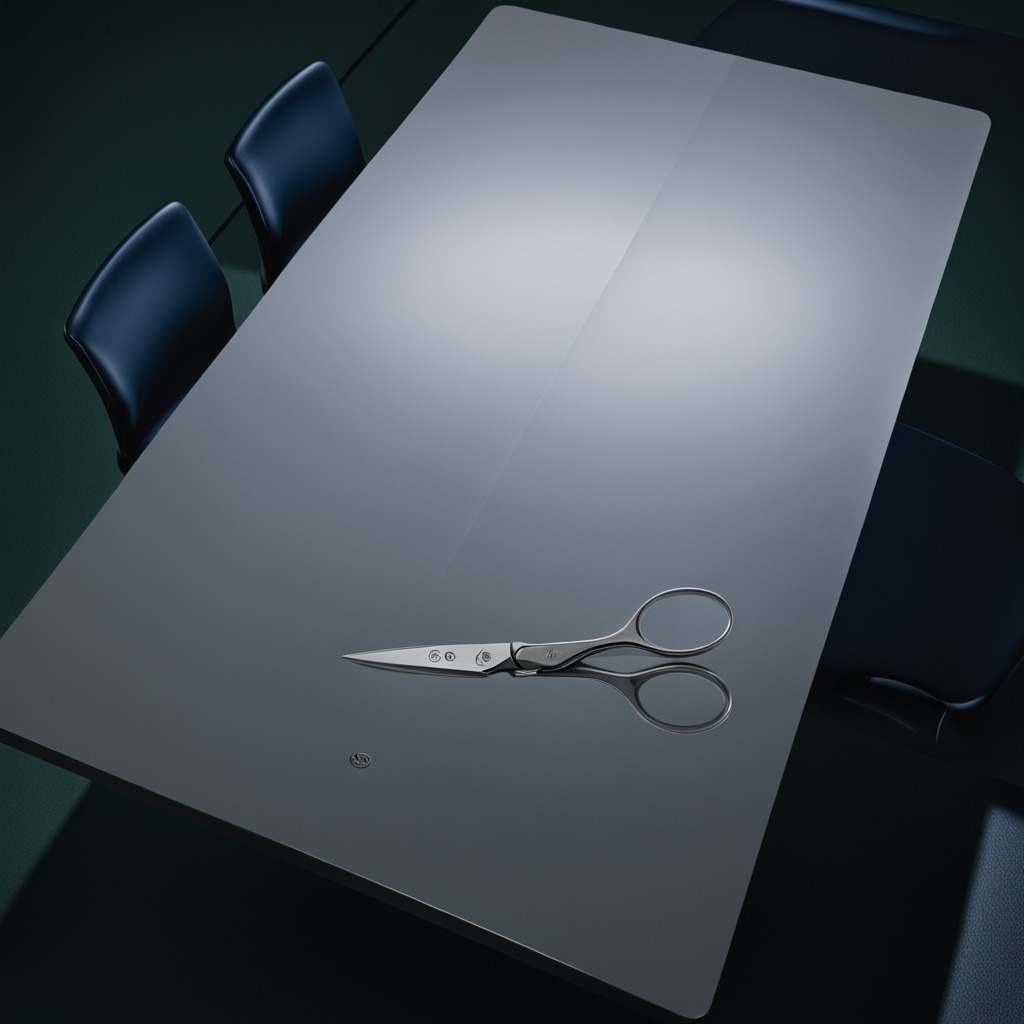
A scissor is lying on the table in a railway signal maintenance room.